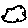
Label: cloud